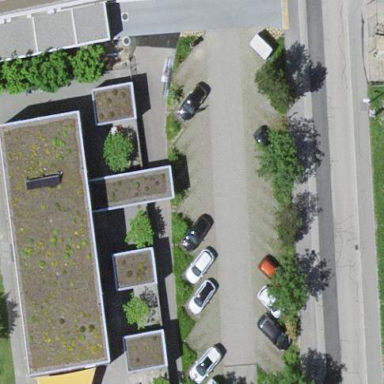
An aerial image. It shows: Parking area with grass paver surface.